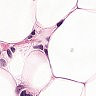
Metastatic tissue present: yes